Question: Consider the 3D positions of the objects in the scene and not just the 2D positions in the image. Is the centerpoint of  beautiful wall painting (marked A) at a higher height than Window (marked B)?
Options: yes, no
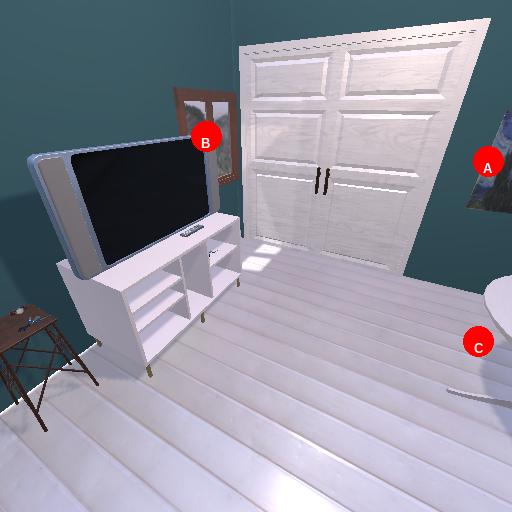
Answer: yes